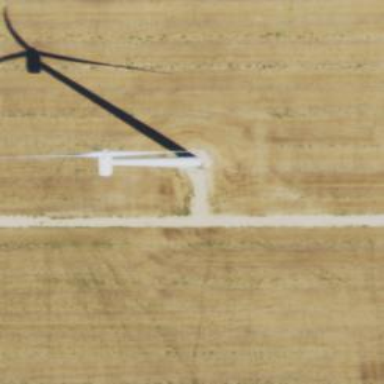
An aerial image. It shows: Wind generator in the form of horizontal axis wind turbine.